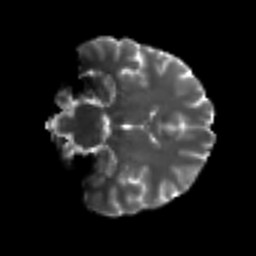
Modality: T2w
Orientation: coronal
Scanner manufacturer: siemens
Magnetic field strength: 3 T
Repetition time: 9.6 s
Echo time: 0.077 s